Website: home-depot
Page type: account-selection
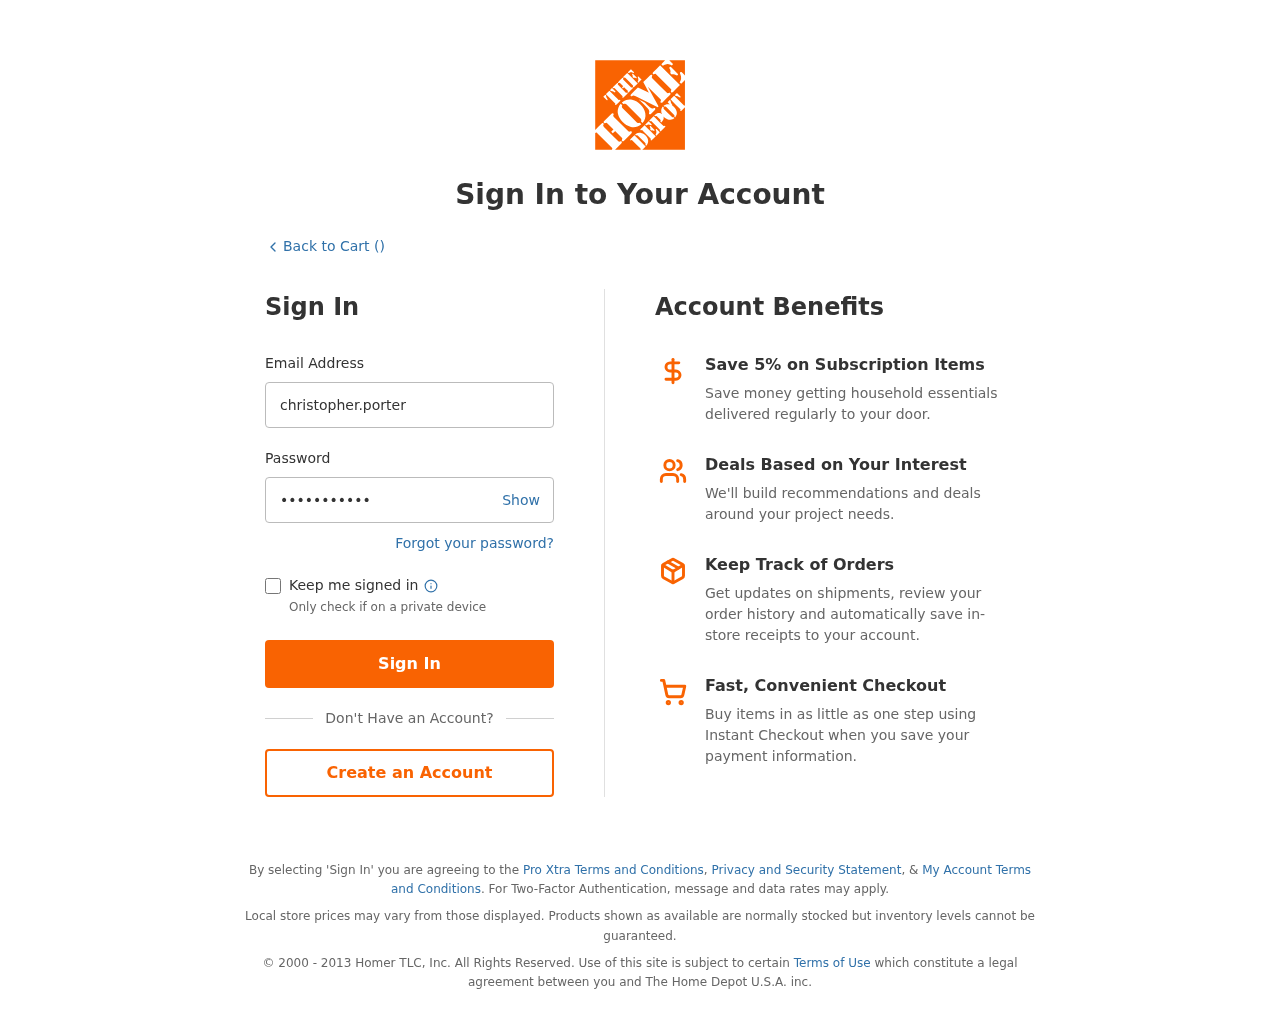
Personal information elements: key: PII_LOGIN_USERNAME
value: christopher.porter